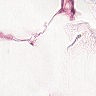
Metastatic tissue present: no